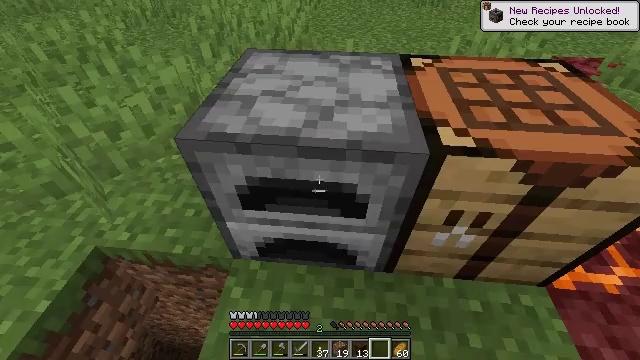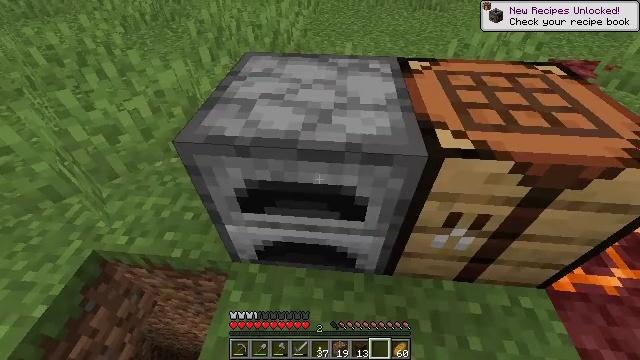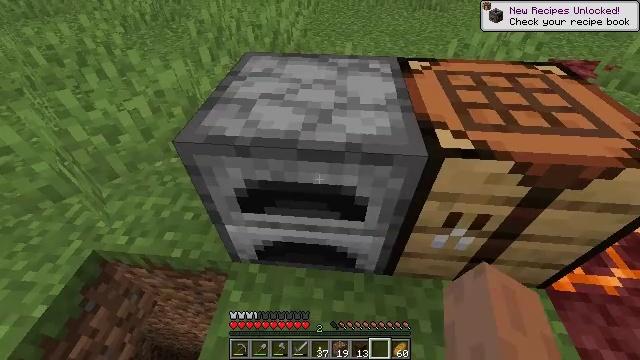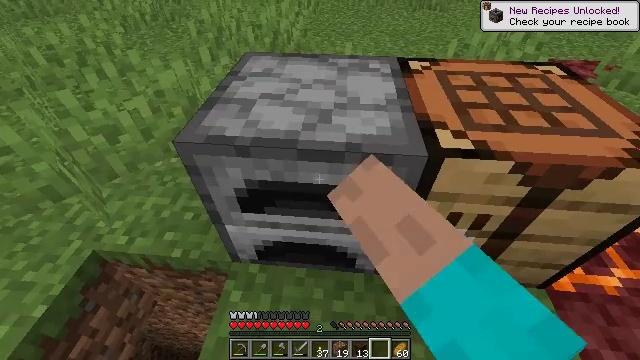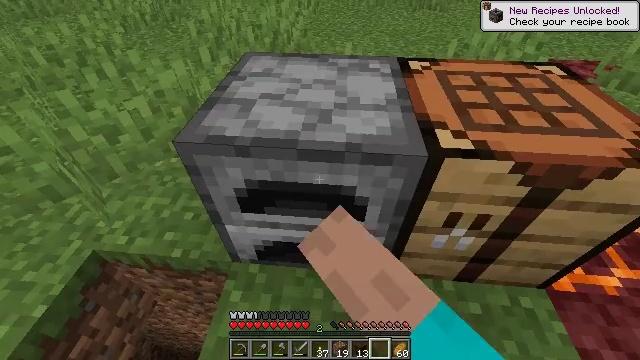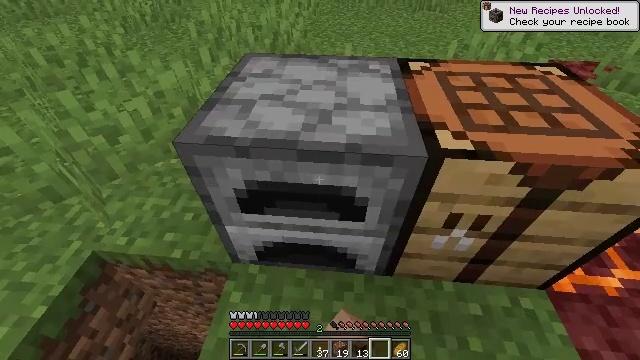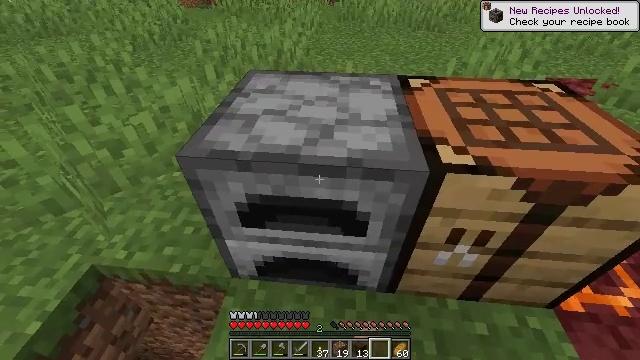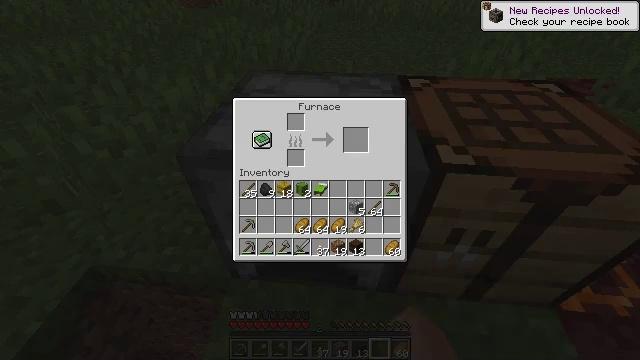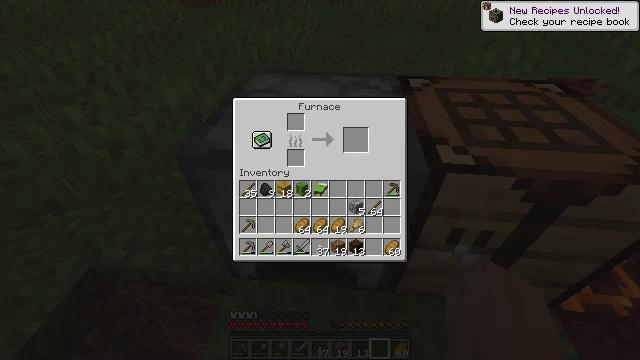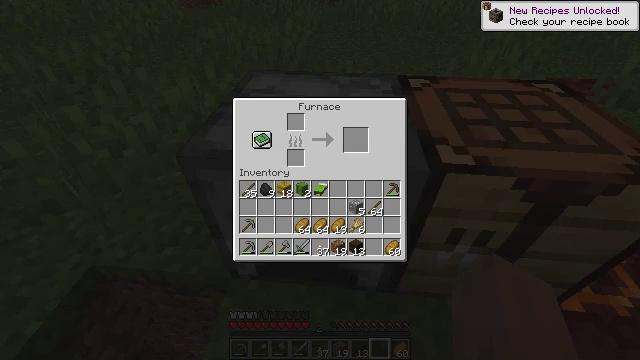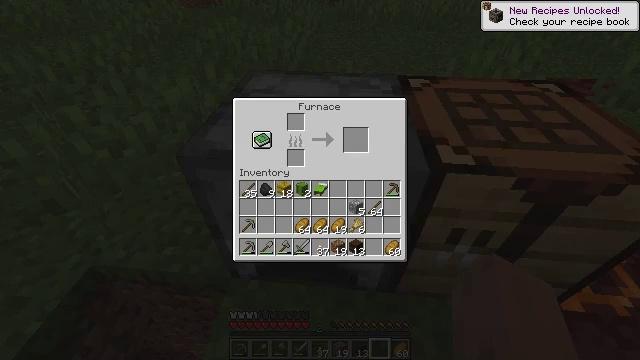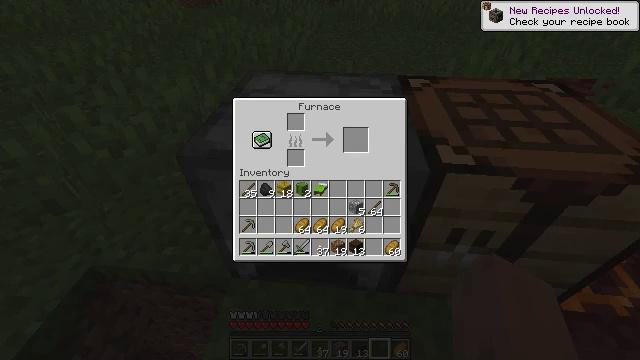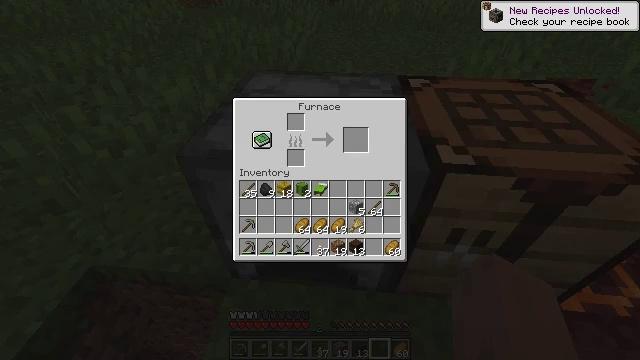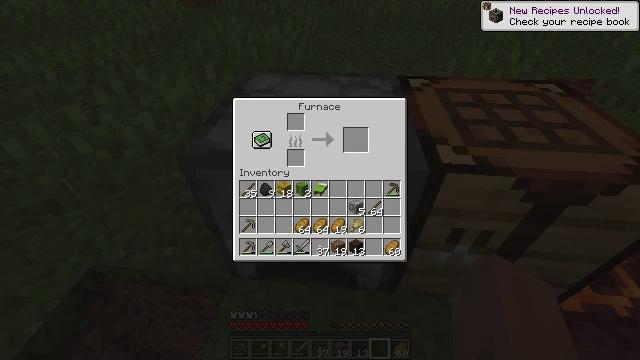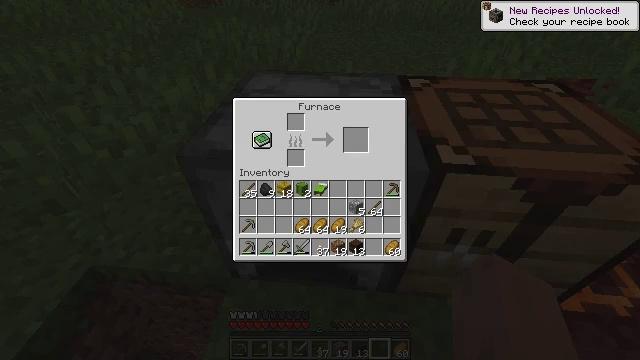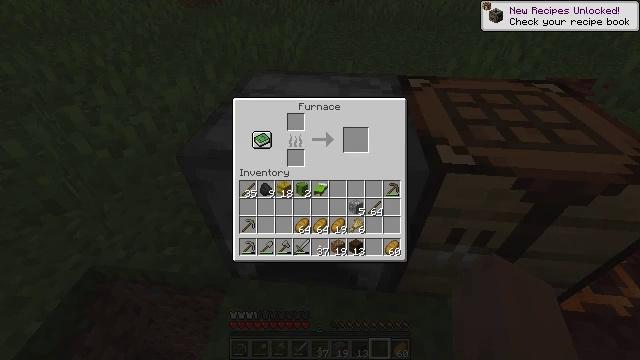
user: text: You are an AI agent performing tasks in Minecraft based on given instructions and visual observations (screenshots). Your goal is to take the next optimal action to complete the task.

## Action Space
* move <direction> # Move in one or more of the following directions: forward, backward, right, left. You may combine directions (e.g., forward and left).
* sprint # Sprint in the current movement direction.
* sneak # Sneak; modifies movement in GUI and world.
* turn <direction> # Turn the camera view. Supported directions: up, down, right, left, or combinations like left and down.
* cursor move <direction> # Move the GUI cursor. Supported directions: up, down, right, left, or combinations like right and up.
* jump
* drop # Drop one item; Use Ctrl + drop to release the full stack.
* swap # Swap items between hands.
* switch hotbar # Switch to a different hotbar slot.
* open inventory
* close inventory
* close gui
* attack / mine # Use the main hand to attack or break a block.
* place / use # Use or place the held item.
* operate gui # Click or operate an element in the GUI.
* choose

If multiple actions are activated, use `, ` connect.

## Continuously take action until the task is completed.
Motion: motion action
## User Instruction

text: Remove golden leggings from the inventory.
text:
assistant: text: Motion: no_op
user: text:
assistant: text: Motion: use / place
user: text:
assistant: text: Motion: use / place
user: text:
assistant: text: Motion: use / place
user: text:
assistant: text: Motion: no_op
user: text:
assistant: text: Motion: turn up
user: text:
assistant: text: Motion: open gui
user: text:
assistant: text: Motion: no_op
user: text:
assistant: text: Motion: no_op
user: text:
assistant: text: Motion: no_op
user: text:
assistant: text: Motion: no_op
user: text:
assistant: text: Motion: cursor move right
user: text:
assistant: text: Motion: cursor move right
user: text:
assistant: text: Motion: cursor move right
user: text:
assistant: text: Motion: no_op
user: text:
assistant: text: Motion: no_op
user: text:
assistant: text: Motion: no_op
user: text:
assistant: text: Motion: no_op
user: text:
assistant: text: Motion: no_op
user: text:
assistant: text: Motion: no_op
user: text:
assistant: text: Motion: no_op
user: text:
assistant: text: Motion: no_op
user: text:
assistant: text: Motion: cursor move down
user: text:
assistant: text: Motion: no_op
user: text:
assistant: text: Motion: cursor move down
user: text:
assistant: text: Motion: cursor move down
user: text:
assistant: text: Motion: no_op
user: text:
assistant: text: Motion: no_op
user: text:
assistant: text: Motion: no_op
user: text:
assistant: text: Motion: operate gui